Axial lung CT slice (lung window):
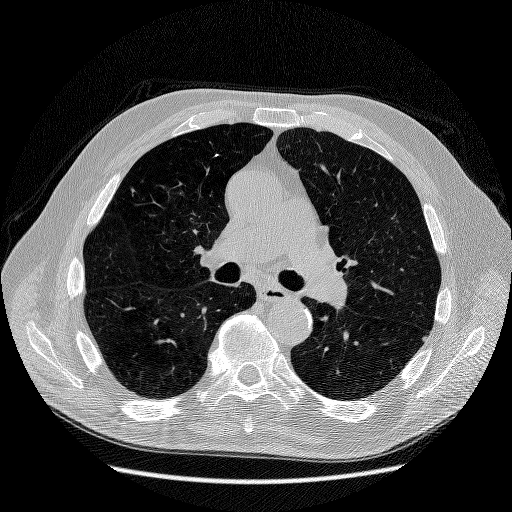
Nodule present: no